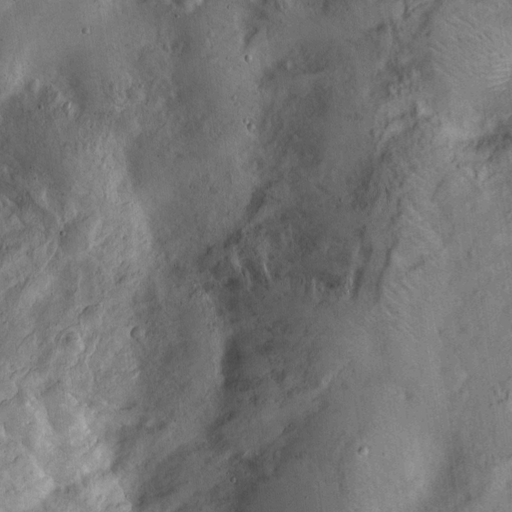
Classes present: Background, Cone